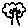
Label: tree